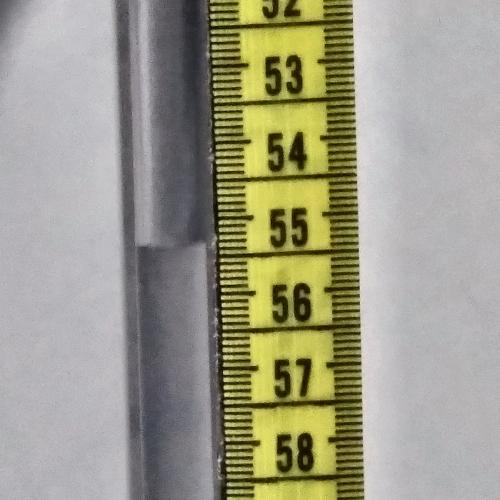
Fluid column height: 55.3 cm